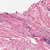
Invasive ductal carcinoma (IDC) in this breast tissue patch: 0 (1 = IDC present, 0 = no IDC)